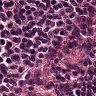
Metastatic tissue present: no